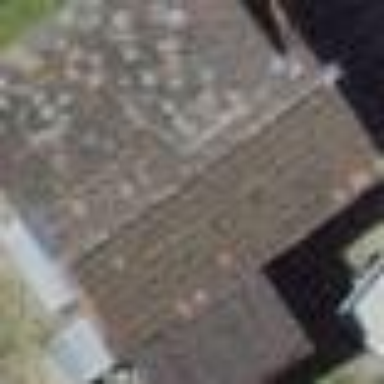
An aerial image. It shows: Garage building.